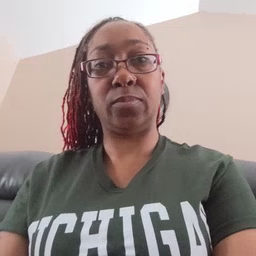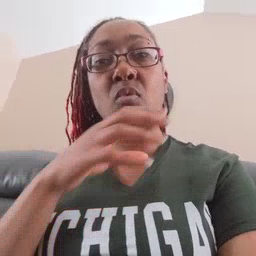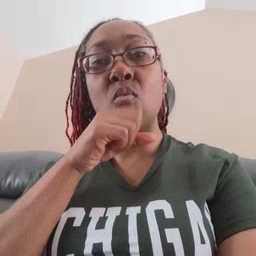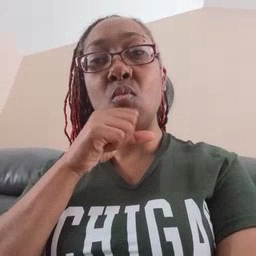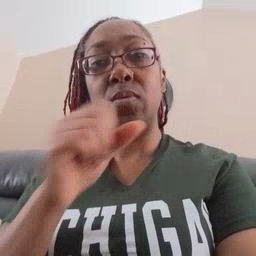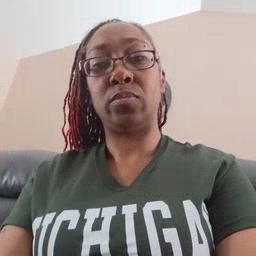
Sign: orange